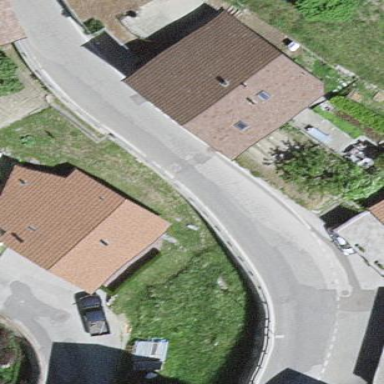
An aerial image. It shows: Simple house.